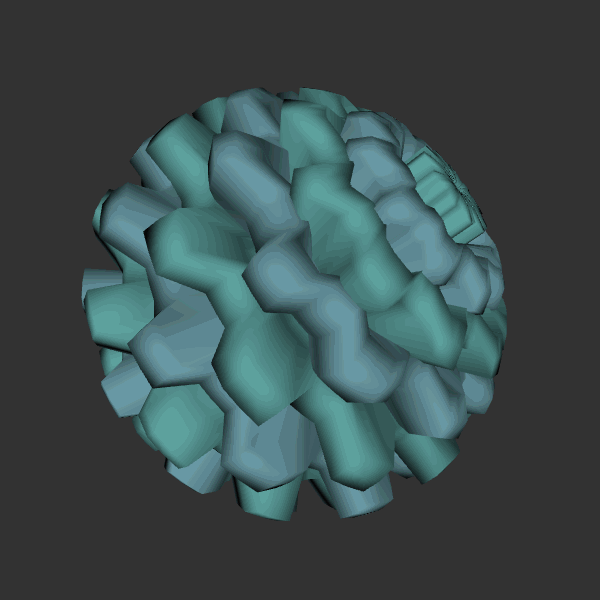
Background: dark